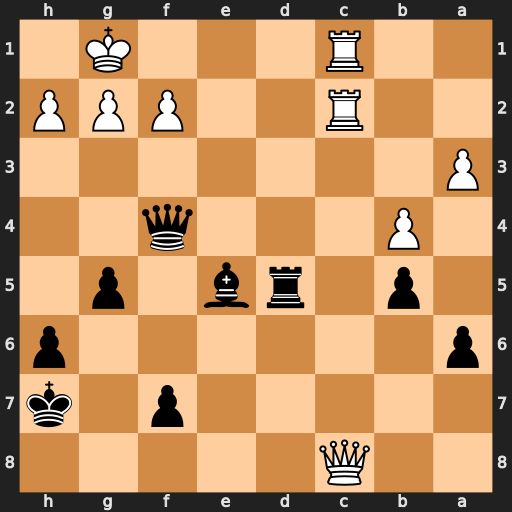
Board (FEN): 2Q5/5p1k/p6p/1p1rb1p1/1P3q2/P7/2R2PPP/2R3K1
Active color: b
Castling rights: -
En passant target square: -
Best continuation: Qxh2+ Kf1 Bf4 Qh3 Qxh3 gxh3 Bxc1